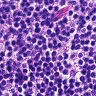
Metastatic tissue present: no